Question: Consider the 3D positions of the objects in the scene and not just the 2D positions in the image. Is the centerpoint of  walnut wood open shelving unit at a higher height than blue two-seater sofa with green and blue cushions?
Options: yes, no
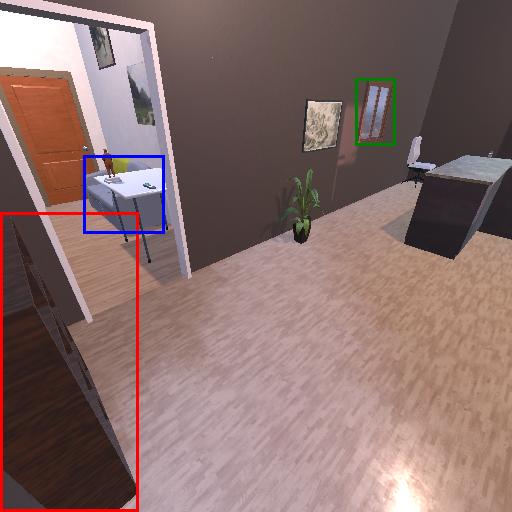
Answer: yes